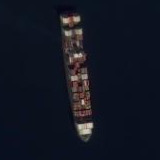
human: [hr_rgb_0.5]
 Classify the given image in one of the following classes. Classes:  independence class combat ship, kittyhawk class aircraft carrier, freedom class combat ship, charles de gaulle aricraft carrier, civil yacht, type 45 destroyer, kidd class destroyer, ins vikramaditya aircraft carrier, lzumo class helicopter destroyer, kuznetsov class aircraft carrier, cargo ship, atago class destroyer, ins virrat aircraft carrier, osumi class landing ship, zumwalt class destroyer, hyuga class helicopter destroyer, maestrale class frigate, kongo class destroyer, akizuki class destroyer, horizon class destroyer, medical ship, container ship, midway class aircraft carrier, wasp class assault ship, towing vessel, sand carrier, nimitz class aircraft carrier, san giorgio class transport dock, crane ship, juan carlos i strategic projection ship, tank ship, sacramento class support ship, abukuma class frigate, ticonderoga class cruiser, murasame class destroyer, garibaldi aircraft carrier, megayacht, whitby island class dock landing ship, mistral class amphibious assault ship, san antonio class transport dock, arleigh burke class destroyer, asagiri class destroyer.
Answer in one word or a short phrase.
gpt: Container ship